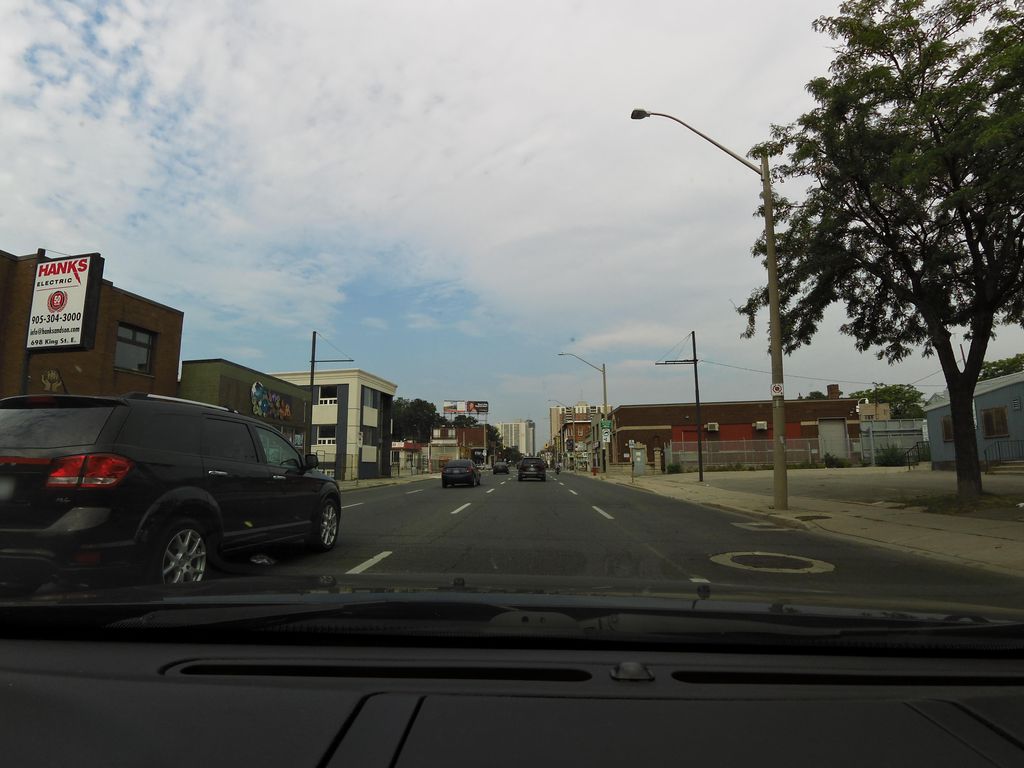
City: hamilton